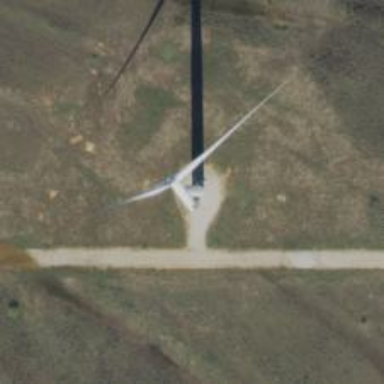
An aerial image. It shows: Wind generator using wind turbines of horizontal axis.